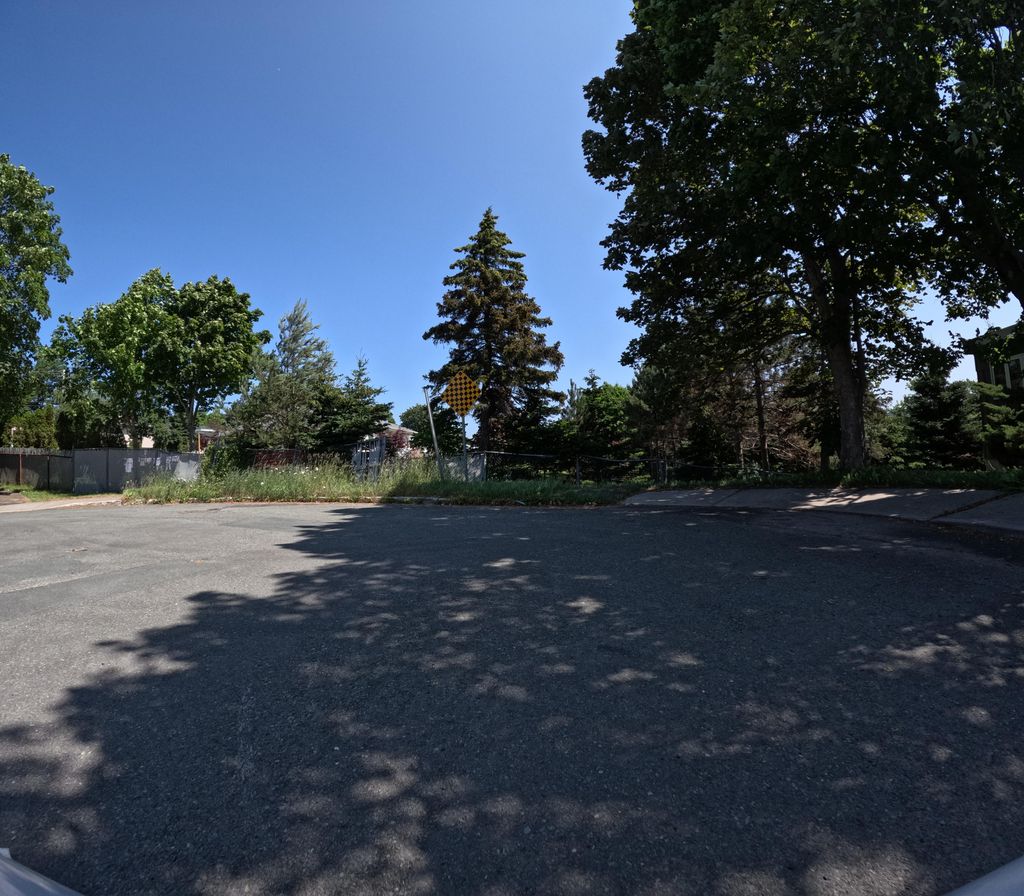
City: st_johns